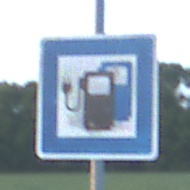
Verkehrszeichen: LadestationFuerElektrofahrzeuge
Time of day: SunriseSunset
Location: Outdoor (Nature)
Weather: PartlyCloudy
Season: NotSpecified
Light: Natural